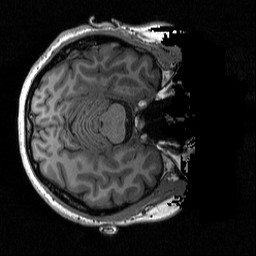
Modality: T1w
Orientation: axial
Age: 24
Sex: female
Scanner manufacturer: siemens
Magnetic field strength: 3 T
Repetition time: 2.3 s
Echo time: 0.00298 s